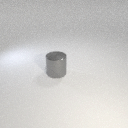
large gray metal cylinder